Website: home-depot
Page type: customer-info-address
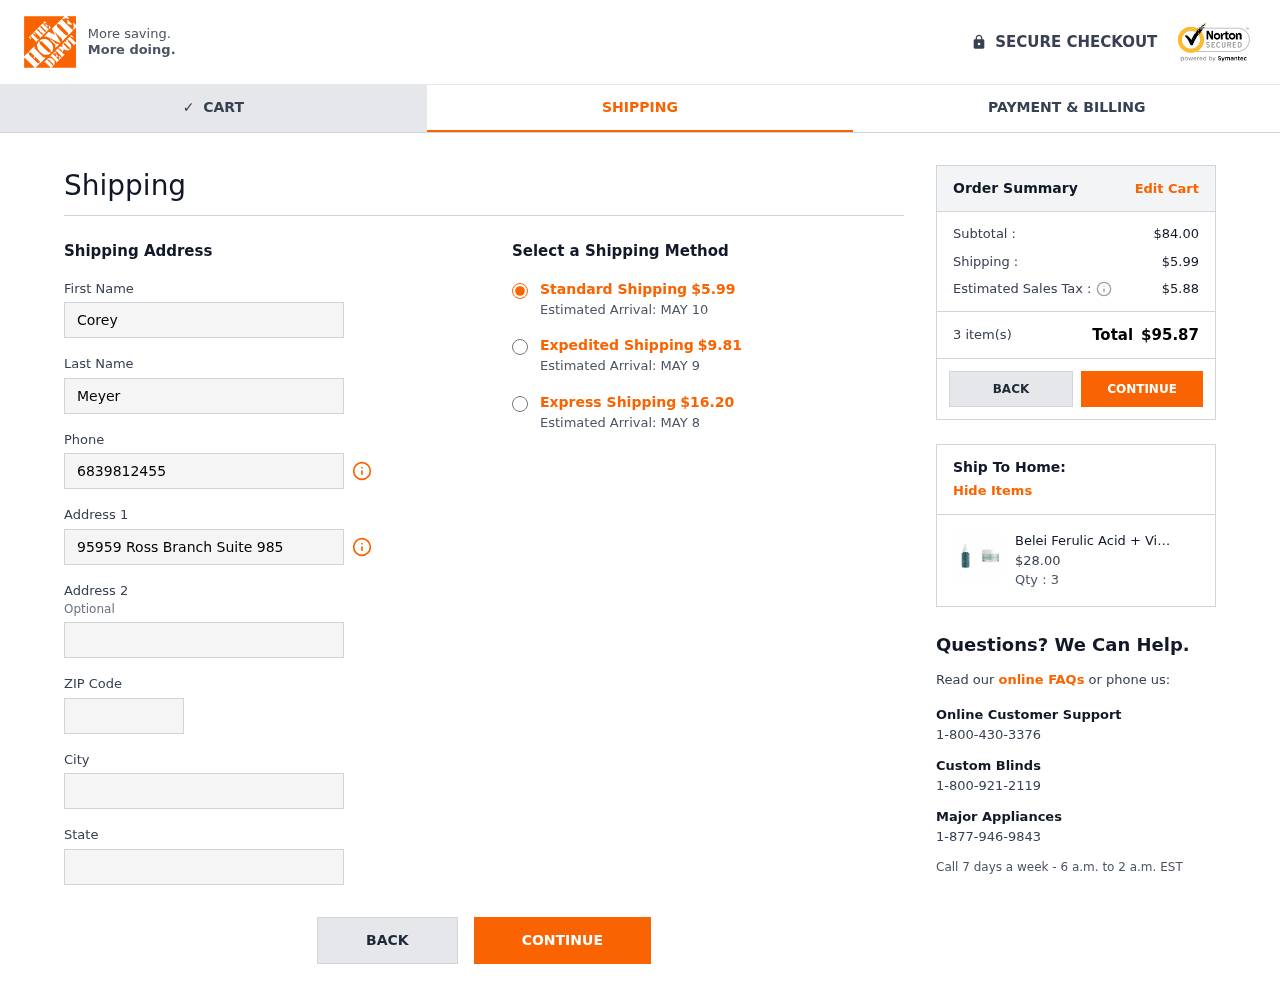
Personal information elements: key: PII_CITY
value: Jenkinsburgh
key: PII_FIRSTNAME
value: Corey
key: PII_LASTNAME
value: Meyer
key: PII_PHONE
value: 6839812455
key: PII_POSTCODE
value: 89311
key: PII_STATE
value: Missouri
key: PII_STREET
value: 95959 Ross Branch Suite 985
Product elements: key: PRODUCT1_NAME
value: Belei Ferulic Acid + Vitamins C and E Serum, Fragrance Free, Paraben Free, 1 Fluid Ounce (30 mL) & T
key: PRODUCT1_PRICE
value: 28
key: PRODUCT1_QUANTITY
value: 3
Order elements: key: ORDER_SHIPPING_COST
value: $5.99
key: ORDER_DELIVERY_DATE
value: Estimated Arrival: MAY 10
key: ORDER_SHIPPING_COST_EXPEDITED
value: $9.81
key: ORDER_DELIVERY_DATE_EXPEDITED
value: Estimated Arrival: MAY 9
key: ORDER_SHIPPING_COST_EXPRESS
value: $16.20
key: ORDER_DELIVERY_DATE_EXPRESS
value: Estimated Arrival: MAY 8
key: ORDER_SUBTOTAL
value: $84.00
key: ORDER_TAX
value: $5.88
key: ORDER_NUM_ITEMS
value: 3 item(s)
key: ORDER_TOTAL
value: $95.87